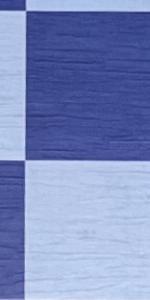
Label: Empty